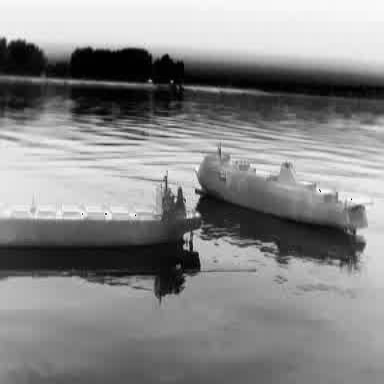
There is a liner in the infrared image.